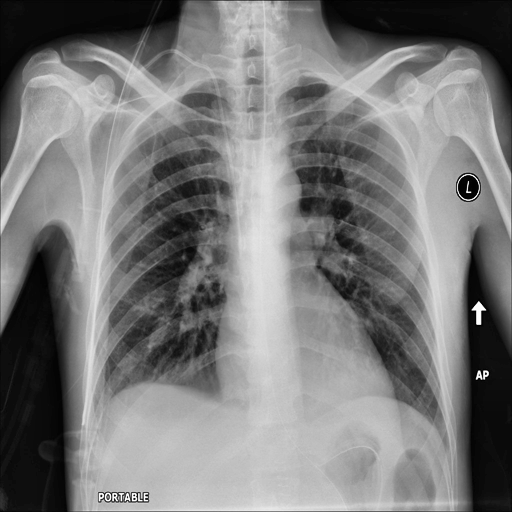
Finding: NORMAL